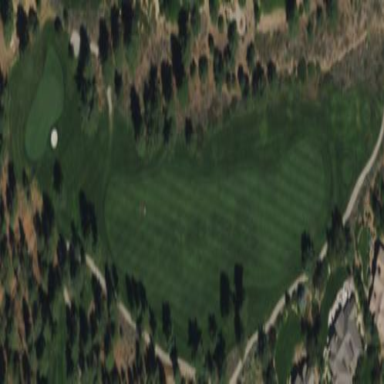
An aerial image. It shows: Area of rough grass used for golf.